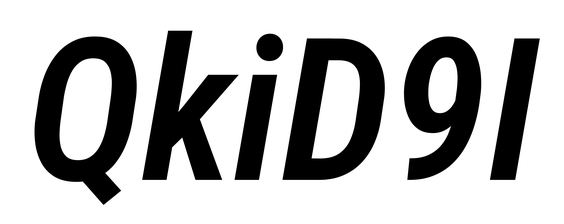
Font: Roboto-Italic_Condensed_SemiBold_Italic